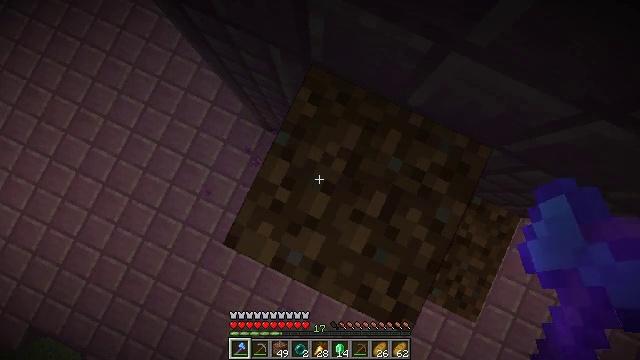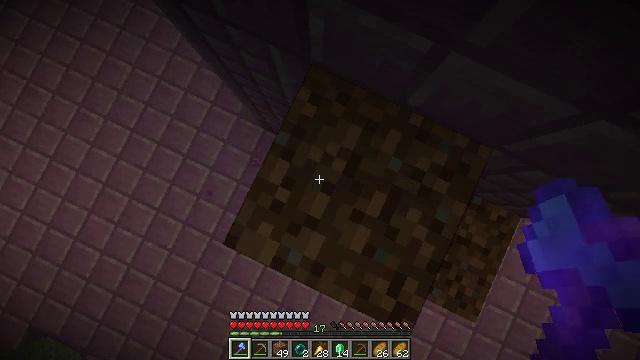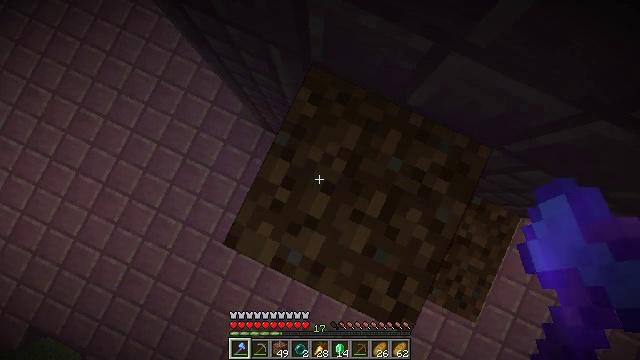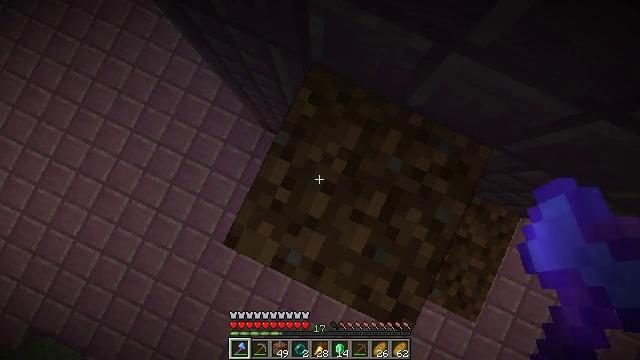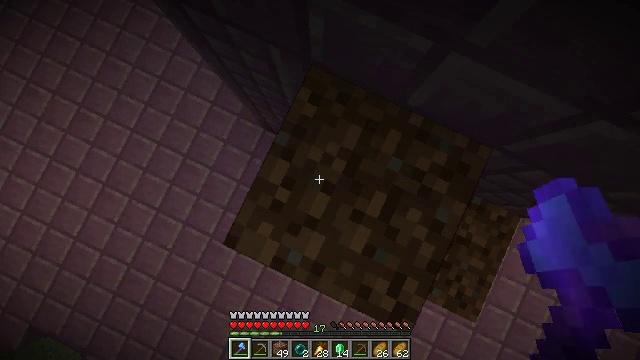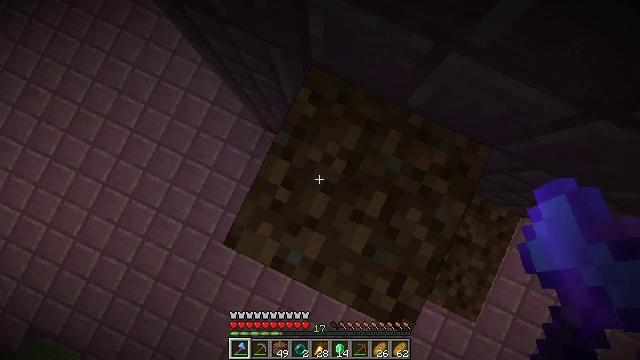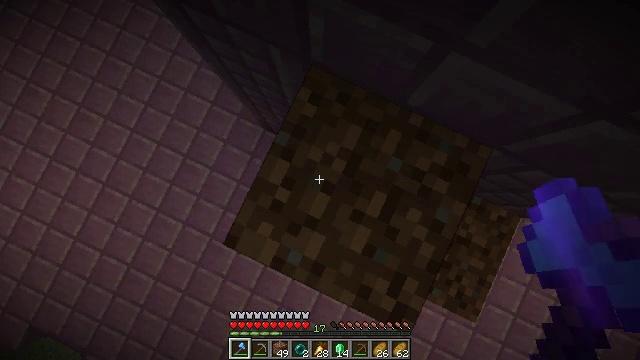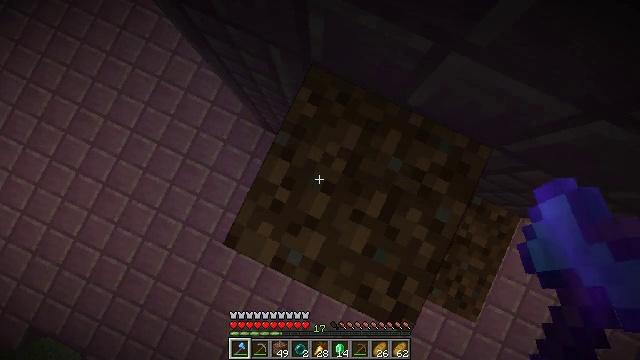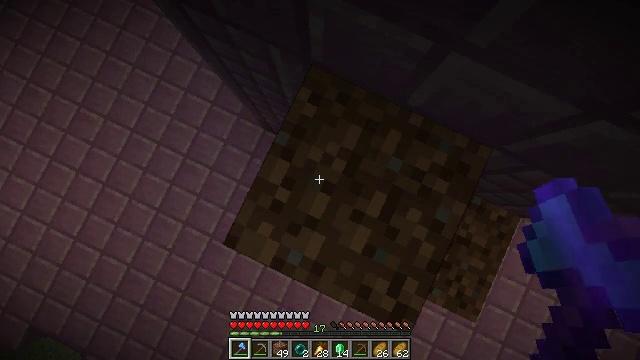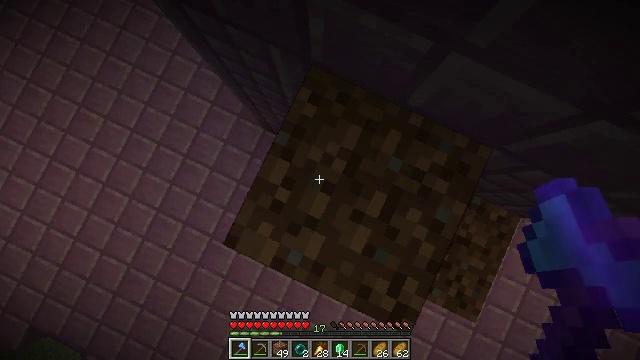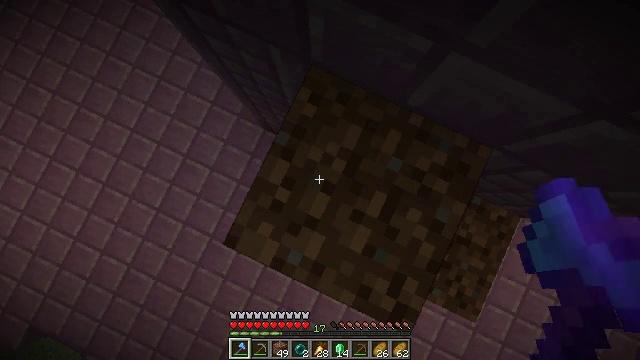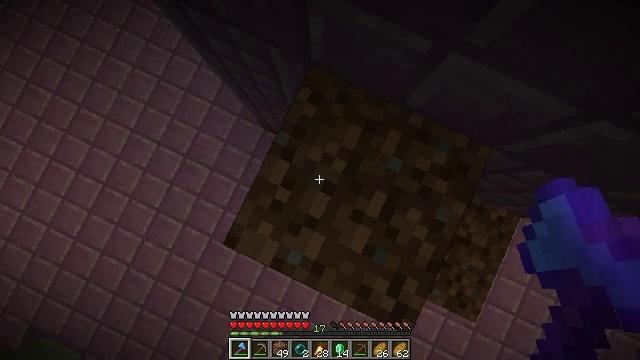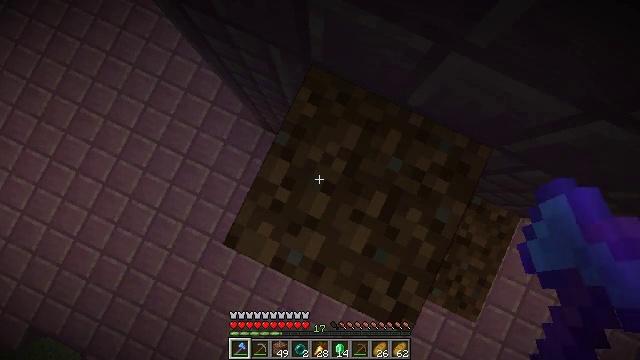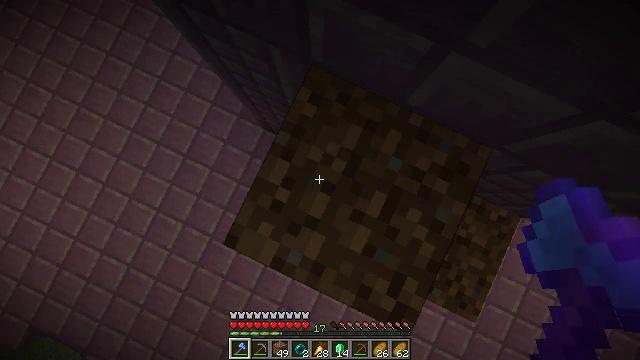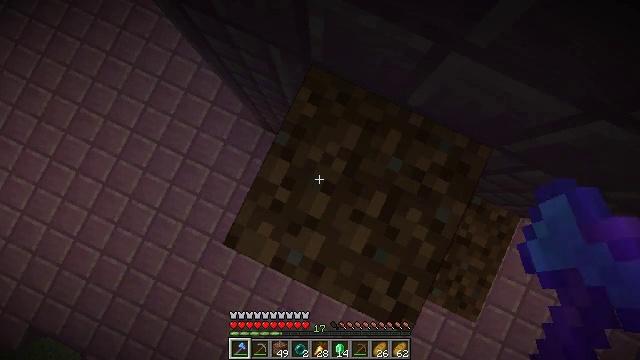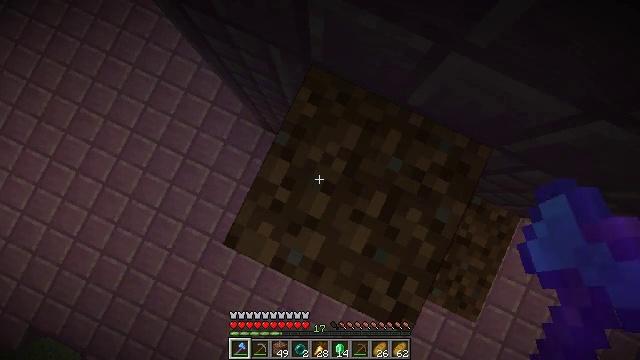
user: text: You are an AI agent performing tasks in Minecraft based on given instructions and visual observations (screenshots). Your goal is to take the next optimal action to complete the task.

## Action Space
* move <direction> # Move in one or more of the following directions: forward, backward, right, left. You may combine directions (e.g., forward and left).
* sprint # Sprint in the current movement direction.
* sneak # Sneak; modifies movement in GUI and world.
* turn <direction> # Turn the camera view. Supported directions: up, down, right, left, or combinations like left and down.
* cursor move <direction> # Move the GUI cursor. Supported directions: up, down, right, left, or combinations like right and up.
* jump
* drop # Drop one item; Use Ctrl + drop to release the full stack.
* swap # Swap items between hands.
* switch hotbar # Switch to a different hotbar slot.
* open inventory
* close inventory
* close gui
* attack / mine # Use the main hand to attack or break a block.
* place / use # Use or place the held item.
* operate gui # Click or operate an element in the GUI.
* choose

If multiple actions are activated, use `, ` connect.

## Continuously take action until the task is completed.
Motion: motion action
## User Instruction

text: Kill mobs.
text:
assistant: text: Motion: sneak
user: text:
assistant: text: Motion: sneak
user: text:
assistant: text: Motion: sneak
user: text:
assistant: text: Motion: sneak
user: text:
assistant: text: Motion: sneak
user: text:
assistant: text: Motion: sneak
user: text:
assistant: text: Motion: sneak
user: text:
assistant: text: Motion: sneak
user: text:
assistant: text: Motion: sneak
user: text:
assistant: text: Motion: sneak
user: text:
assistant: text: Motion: sneak
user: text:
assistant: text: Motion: sneak
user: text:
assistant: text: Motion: sneak
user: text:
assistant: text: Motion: sneak
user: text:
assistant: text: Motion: sneak
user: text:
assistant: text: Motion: sneak
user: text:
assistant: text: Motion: sneak
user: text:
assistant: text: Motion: sneak
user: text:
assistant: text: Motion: sneak
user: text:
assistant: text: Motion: sneak
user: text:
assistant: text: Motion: sneak
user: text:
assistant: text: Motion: sneak
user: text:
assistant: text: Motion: sneak
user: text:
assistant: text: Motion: sneak
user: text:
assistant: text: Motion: sneak
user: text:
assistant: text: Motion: sneak
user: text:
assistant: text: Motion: sneak
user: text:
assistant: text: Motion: sneak
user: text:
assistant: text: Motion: sneak
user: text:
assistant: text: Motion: sneak